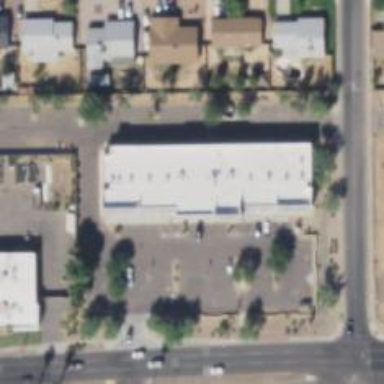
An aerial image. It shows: Pharmacy providing healthcare services.